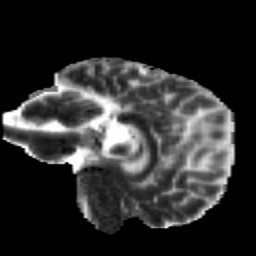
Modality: MD
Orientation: sagittal
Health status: healthy
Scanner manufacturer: siemens
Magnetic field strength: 3 T
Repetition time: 12 s
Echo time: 0.092 s